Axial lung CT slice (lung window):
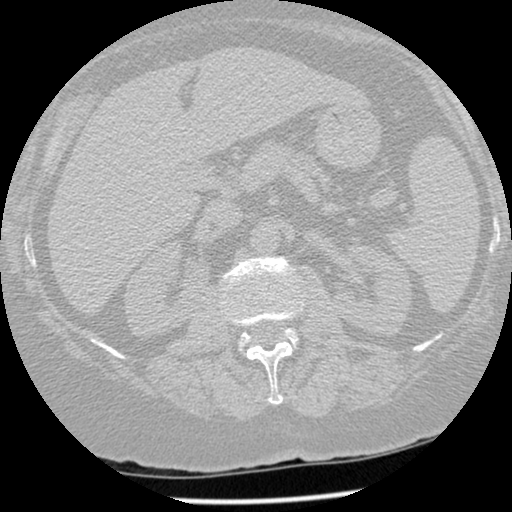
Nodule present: no